Question: I have a page which has a grid with 5 equal columns; each column has n boxes of different heights.
So the bottom of this grid is all chopped up, each row finishes at different heights.
'''
<div class="row">...</div>
<div class="row">...</div>
<div class="row">...</div>
<div class="row">...</div>
<div class="row">...</div>
'''
and CSS
'''
.row {
display: inline;
float: left;
width:20%
}
'''
I later want to add more boxes to these rows (AJAX) with again with
'''
<div class="row">...</div>
<div class="row">...</div>
<div class="row">...</div>
<div class="row">...</div>
<div class="row">...</div>
'''
The problem is that these new boxes don't just fit under each row like i was expecting but instead all align there top with the lowest row from the previous rows.

With what CSS do I bypass this problem ?
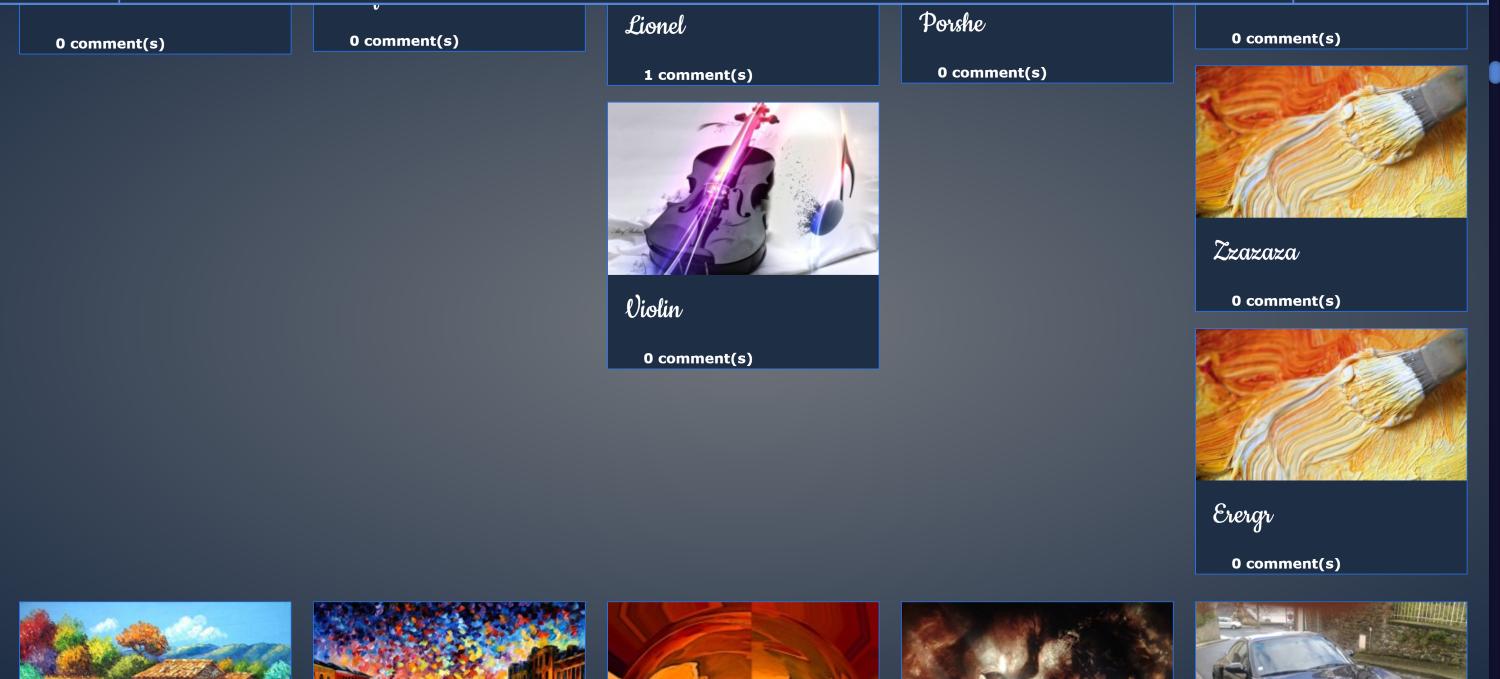
Answer: If you're looking for a "masonry" layout in CSS, you can use CSS columns
'''
.rows {
column-count: 4;
column-gap: 1em;
}
.row {
background-color: #eee;
display: inline-block;
margin: 0 0 1em;
width: 100%;
}
'''
'''
<div class="rows">
<div class="row">1</div>
<div class="row">2</div>
<div class="row">3</div>
<div class="row">asdf<br> aasdf
</div>
<div class="row">4</div>
<div class="row">5</div>
<div class="row">2<br>lines</div>
<div class="row">7</div>
<div class="row">two<br> lines</div>
<div class="row">8</div>
<div class="row">9</div>
<div class="row">1</div>
<div class="row">2</div>
<div class="row">3</div>
<div class="row">asdf<br> aasdf
</div>
<div class="row">4</div>
<div class="row">two<br> lines</div>
<div class="row">6</div>
<div class="row">7<br>lines</div>
<div class="row">7.5</div>
<div class="row">8</div>
<div class="row">9</div>
<div class="row">1</div>
<div class="row">2</div>
<div class="row">3</div>
</div>
'''